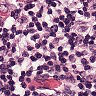
Metastatic tissue present: no